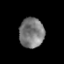
Tissue: prostate
Cell type: T cells
Senescence score: 0.3303
Nuclear area (px): 721
Mean DAPI intensity: 123.338